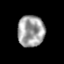
Tissue: prostate
Cell type: T cells
Senescence score: 0.3095
Nuclear area (px): 824
Mean DAPI intensity: 161.242